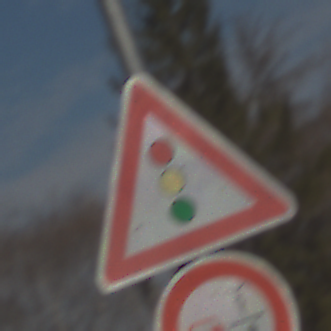
Verkehrszeichen: Lichtzeichenanlage
Zusatzzeichen unten: VerbotUeberholenEinspurigeFahrzeuge
Umgebung: Outdoor, Suburban
Tageszeit: Midday
Wetter: PartlyCloudy
Licht: Natural
Jahreszeit: NotSpecified
Kontrast: HighContrast